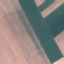
Label: AnnualCrop